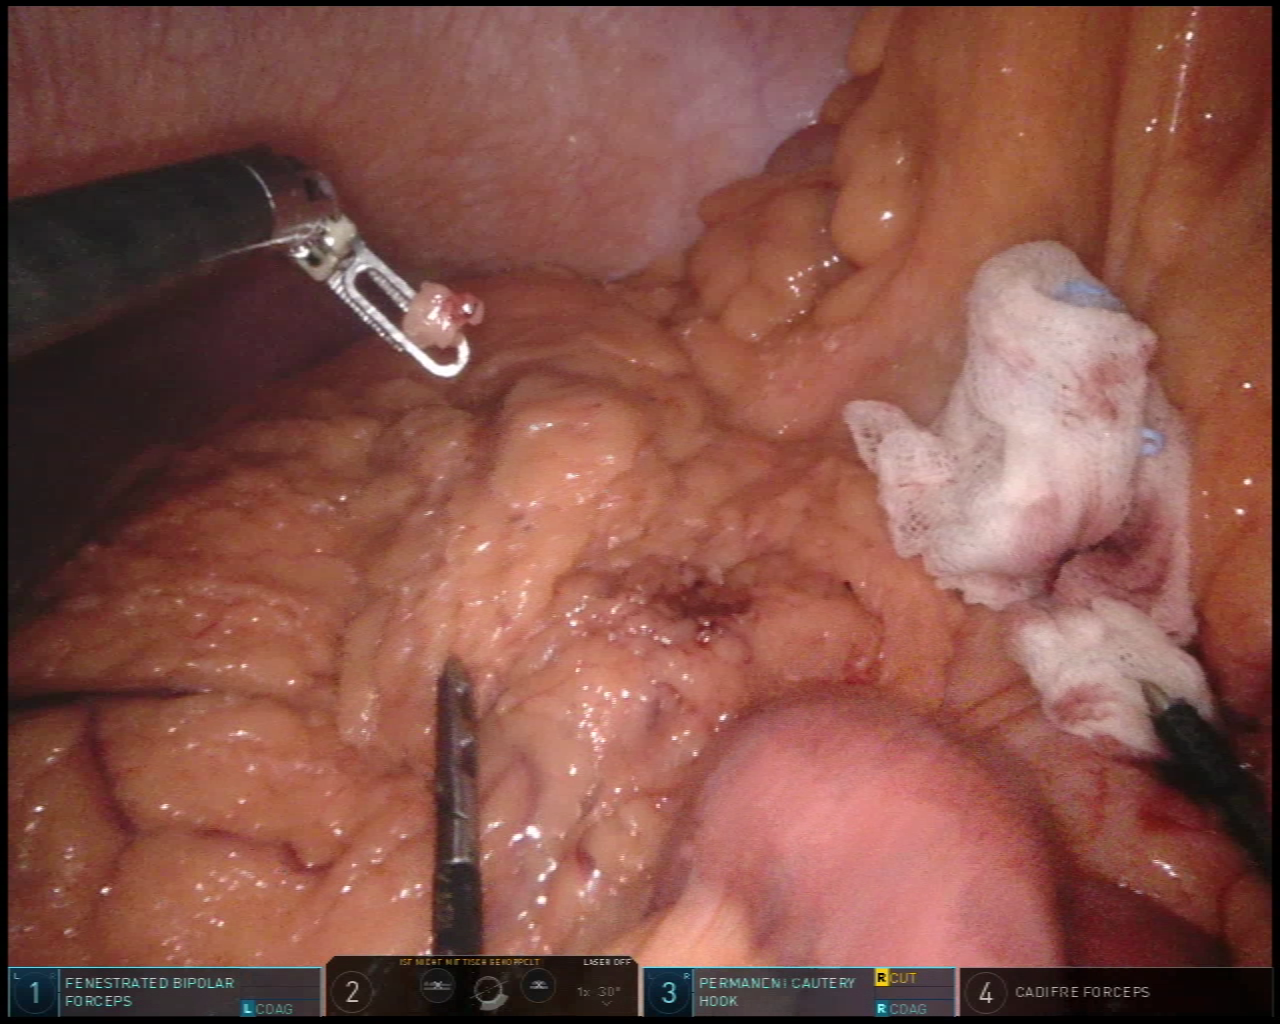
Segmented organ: abdominal_wall
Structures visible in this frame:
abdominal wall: yes
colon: yes
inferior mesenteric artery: no
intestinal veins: no
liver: no
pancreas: no
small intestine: yes
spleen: no
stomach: no
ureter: no
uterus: no
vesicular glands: no